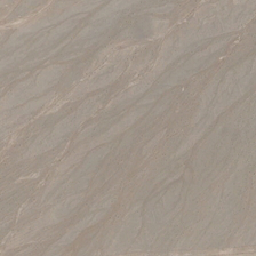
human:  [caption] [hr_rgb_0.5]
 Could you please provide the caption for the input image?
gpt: In the yellow desert

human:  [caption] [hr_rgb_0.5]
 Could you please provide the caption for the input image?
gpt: Many cracks are in the yellow desert.

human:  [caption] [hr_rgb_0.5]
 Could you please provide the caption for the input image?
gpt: There are many ripples in the yellow desert.

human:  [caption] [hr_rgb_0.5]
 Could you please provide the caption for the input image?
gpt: Many waves are in the yellow desert.

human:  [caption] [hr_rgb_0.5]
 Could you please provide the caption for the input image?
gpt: Many waves in the yellow desert.